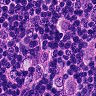
Metastatic tissue present: yes